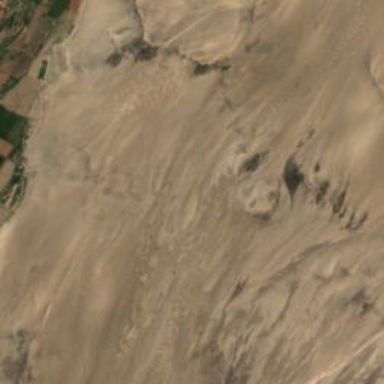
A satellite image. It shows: Scenic sand dunes in natural setting.